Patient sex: M
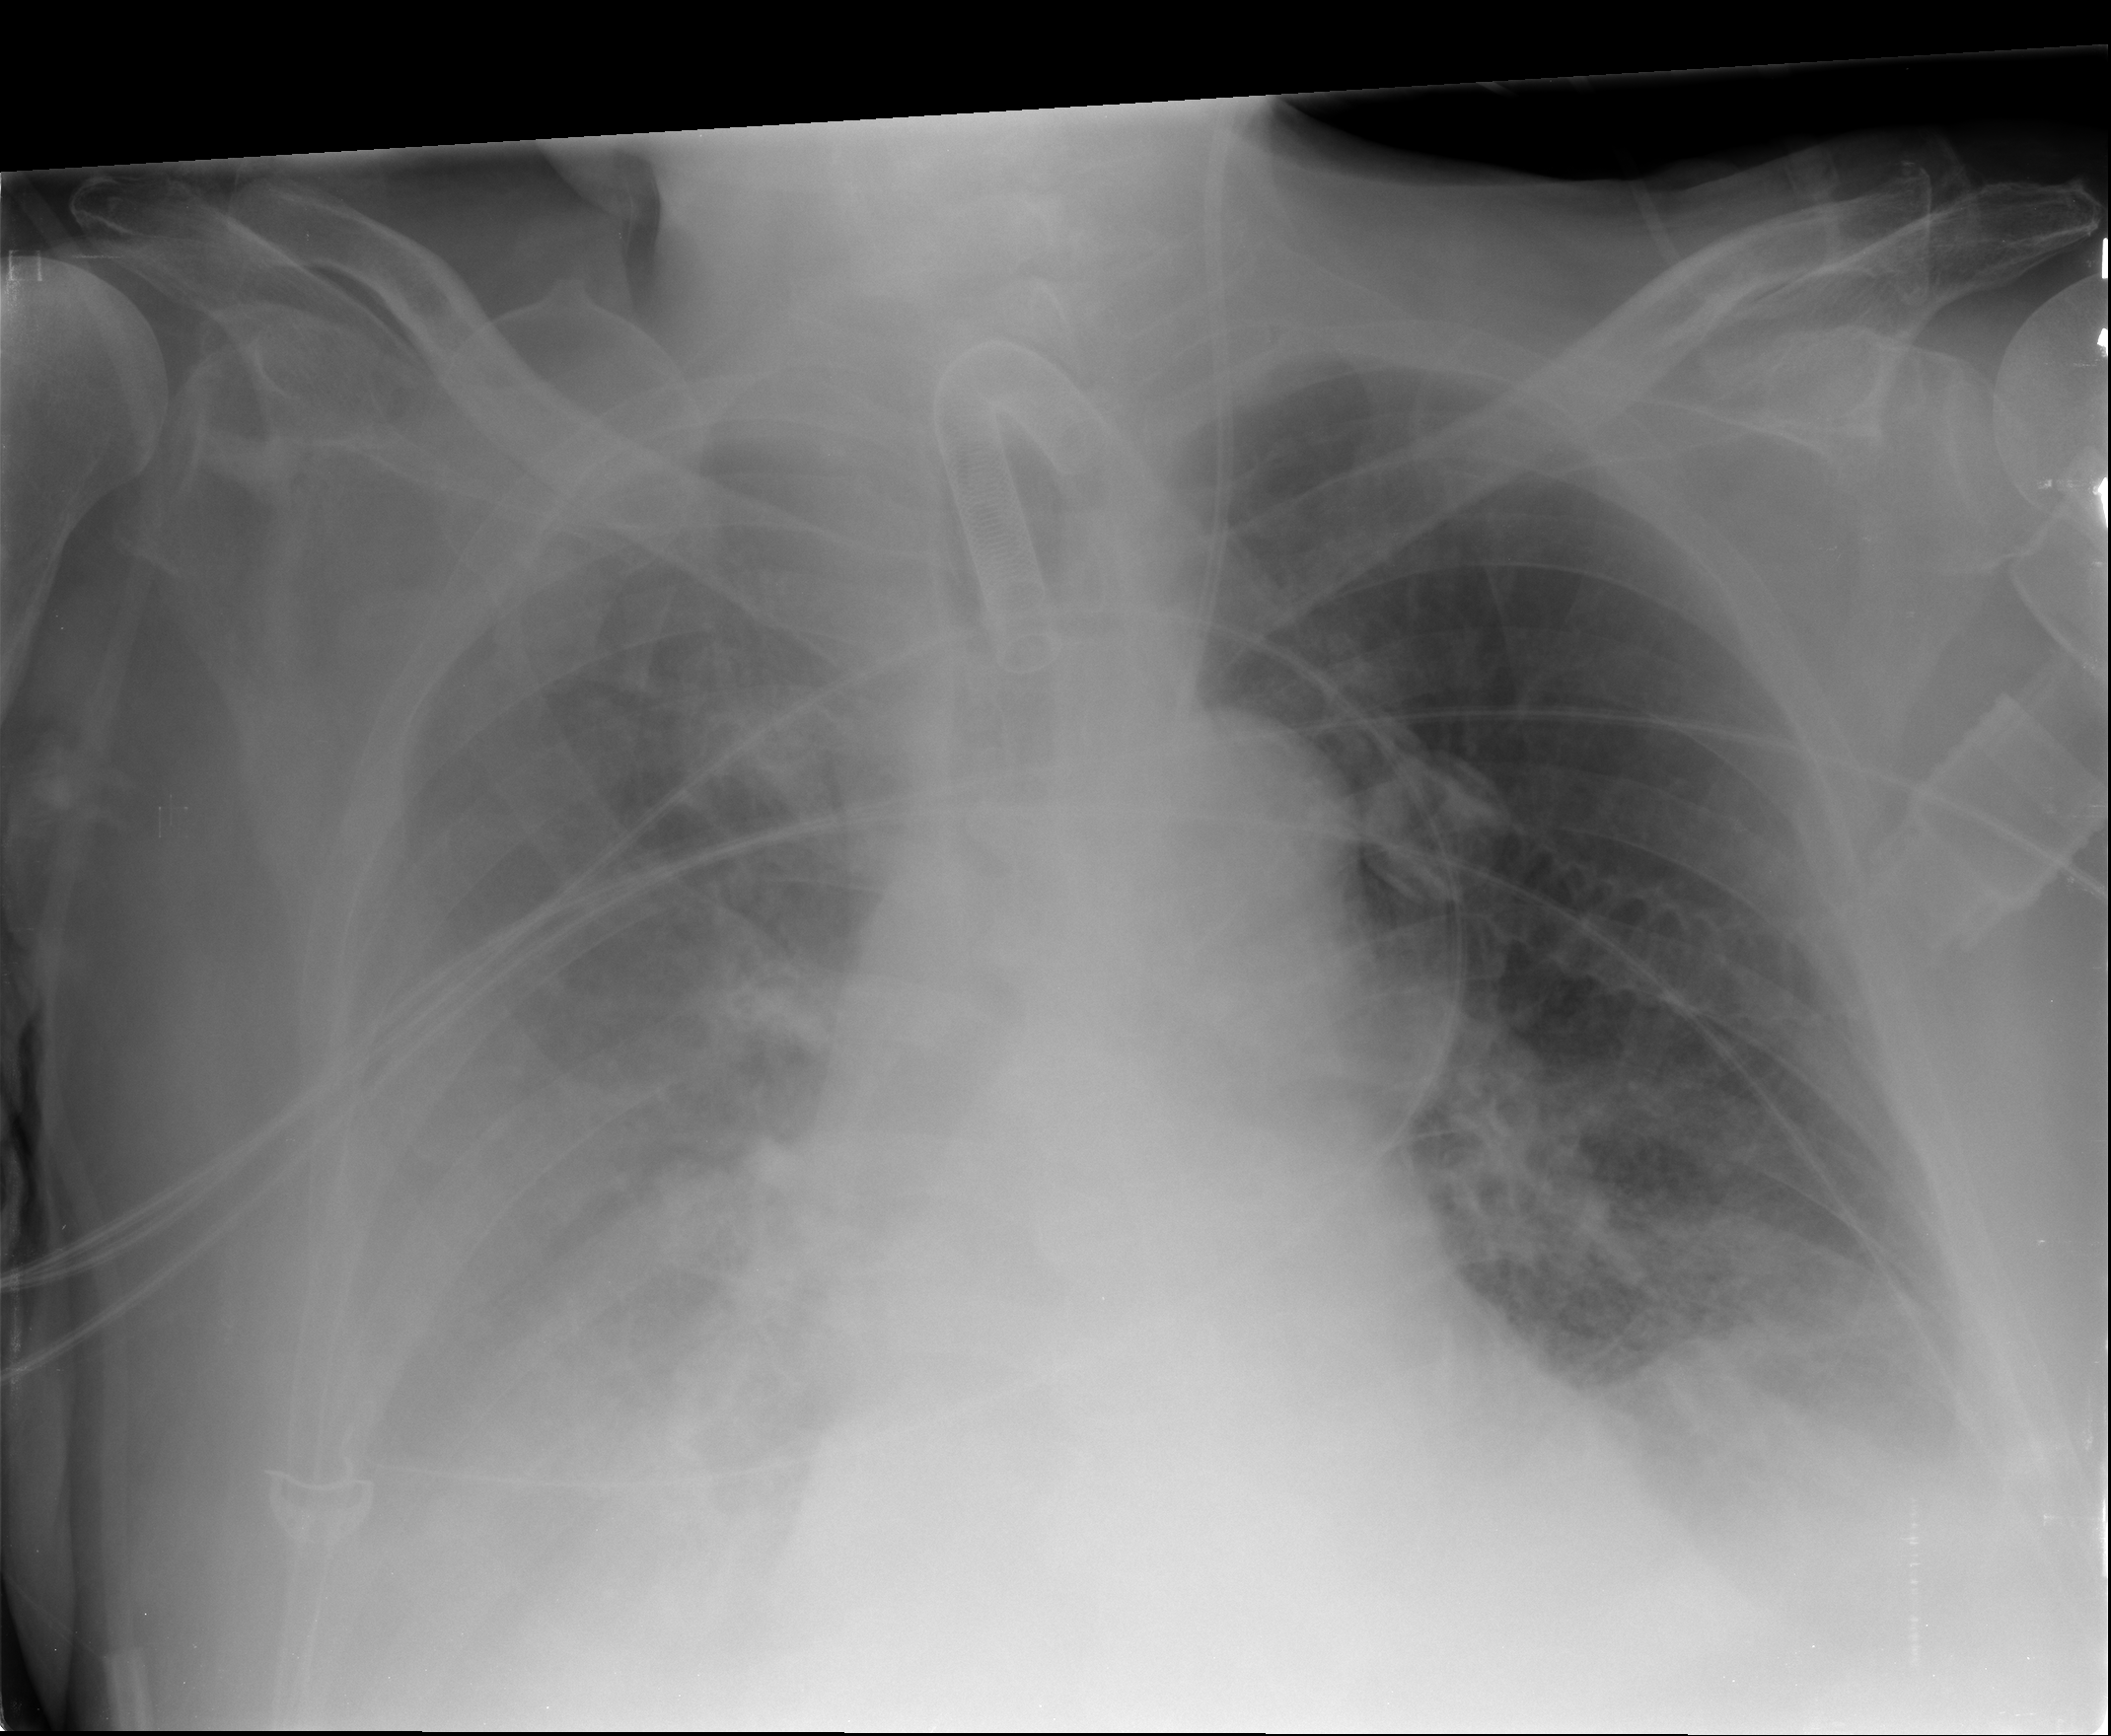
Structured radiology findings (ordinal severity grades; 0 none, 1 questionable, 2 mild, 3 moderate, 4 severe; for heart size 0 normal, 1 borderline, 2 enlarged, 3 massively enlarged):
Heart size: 2
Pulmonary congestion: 3
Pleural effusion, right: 3
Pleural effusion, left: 1
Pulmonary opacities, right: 3
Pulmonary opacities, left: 2
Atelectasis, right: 3
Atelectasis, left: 3